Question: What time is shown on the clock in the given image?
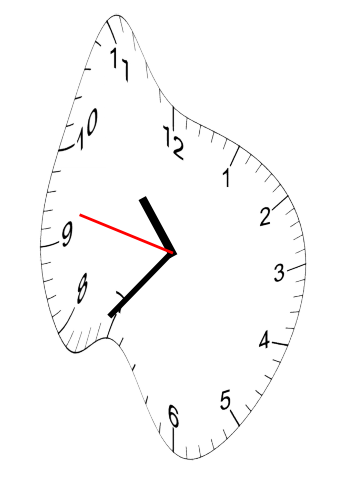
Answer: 10:36:47